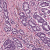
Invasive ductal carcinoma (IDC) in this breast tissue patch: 1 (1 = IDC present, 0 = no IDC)